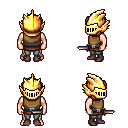
a pixel art fantasy rpg character, male body template, human, light skin, leather chest armor, teal pants, blonde bedhead hairstyle, gold helm, maroon shoes, dagger, four views (front, back, left, right), 2x2 character sprite sheet, small pixel art, hard edges, no anti-aliasing